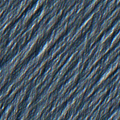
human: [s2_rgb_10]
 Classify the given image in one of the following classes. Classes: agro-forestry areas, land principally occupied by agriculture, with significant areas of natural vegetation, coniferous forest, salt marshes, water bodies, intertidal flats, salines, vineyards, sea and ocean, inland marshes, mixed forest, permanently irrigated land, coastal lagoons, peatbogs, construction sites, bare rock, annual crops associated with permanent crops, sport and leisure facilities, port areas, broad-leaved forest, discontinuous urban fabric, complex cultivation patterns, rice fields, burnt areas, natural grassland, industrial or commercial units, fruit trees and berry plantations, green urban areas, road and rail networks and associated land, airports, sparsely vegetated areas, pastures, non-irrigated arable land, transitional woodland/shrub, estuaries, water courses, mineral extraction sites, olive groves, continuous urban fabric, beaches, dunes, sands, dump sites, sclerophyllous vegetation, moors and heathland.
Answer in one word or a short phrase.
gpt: continuous urban fabric